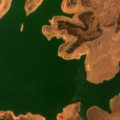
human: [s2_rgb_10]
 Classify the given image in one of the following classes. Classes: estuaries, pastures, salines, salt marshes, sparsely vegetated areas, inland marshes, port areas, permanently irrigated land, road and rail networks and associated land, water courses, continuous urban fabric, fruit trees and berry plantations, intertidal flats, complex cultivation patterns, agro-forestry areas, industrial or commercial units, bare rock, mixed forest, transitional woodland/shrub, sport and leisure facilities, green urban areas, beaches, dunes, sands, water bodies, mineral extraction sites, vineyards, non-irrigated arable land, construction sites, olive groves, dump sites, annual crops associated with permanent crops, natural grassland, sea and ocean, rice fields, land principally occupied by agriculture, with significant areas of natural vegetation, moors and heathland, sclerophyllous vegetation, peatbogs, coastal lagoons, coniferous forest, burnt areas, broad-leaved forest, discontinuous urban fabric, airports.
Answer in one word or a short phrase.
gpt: pastures, agro-forestry areas, broad-leaved forest, water bodies